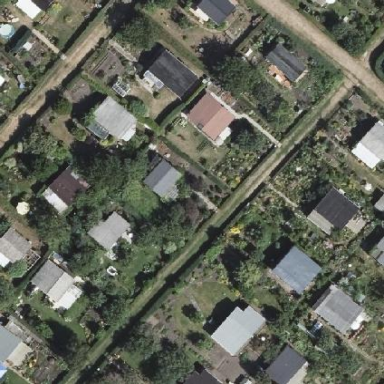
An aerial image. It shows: Plot in the allotments.